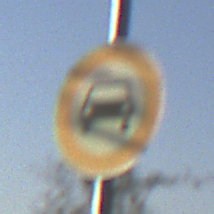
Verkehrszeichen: VerbotKraftwagen
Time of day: SunriseSunset
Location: Outdoor (Nature)
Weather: Clear
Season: NotSpecified
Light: Natural